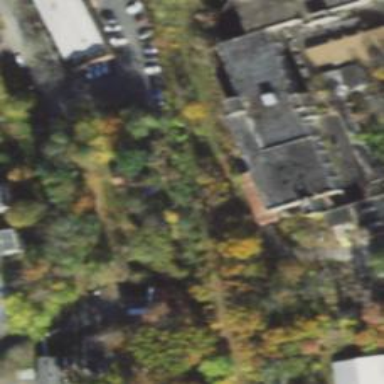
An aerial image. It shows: Abandoned railway alongside cycleway.